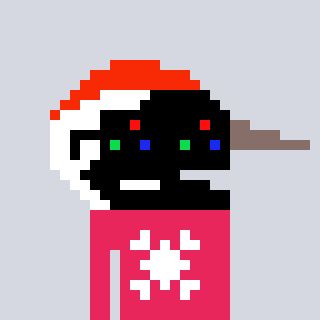
a pixel art character with square black sunglasses, a crane-shaped head and a redpinkish-colored body on a cool background